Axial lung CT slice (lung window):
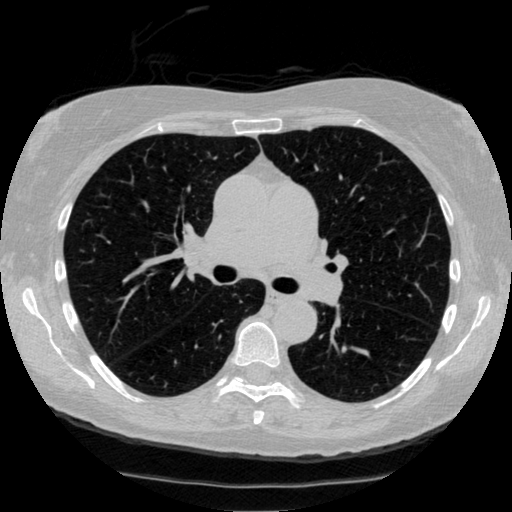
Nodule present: no